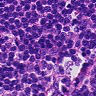
Metastatic tissue present: no